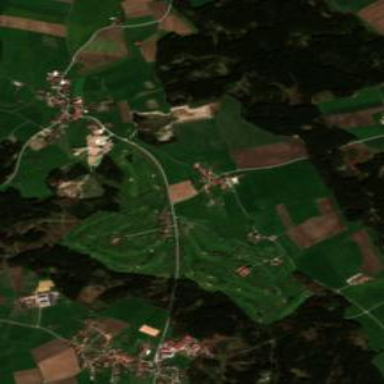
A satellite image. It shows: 18-hole golf course surrounded by leisure land. It is popular spot for the sport of golf.